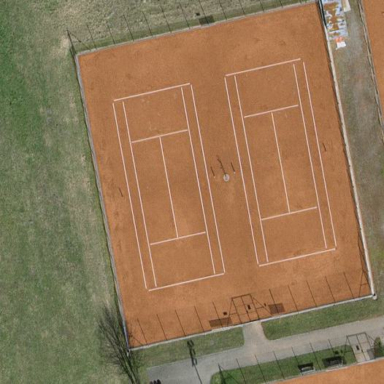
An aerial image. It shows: Tennis court with tartan surface located on pitch designated for leisure land.